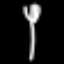
Label: fork